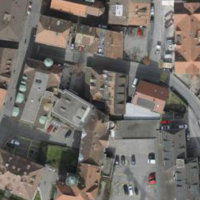
EUNIS habitat code: 54
Species observed at this site:
Campanula thyrsoides